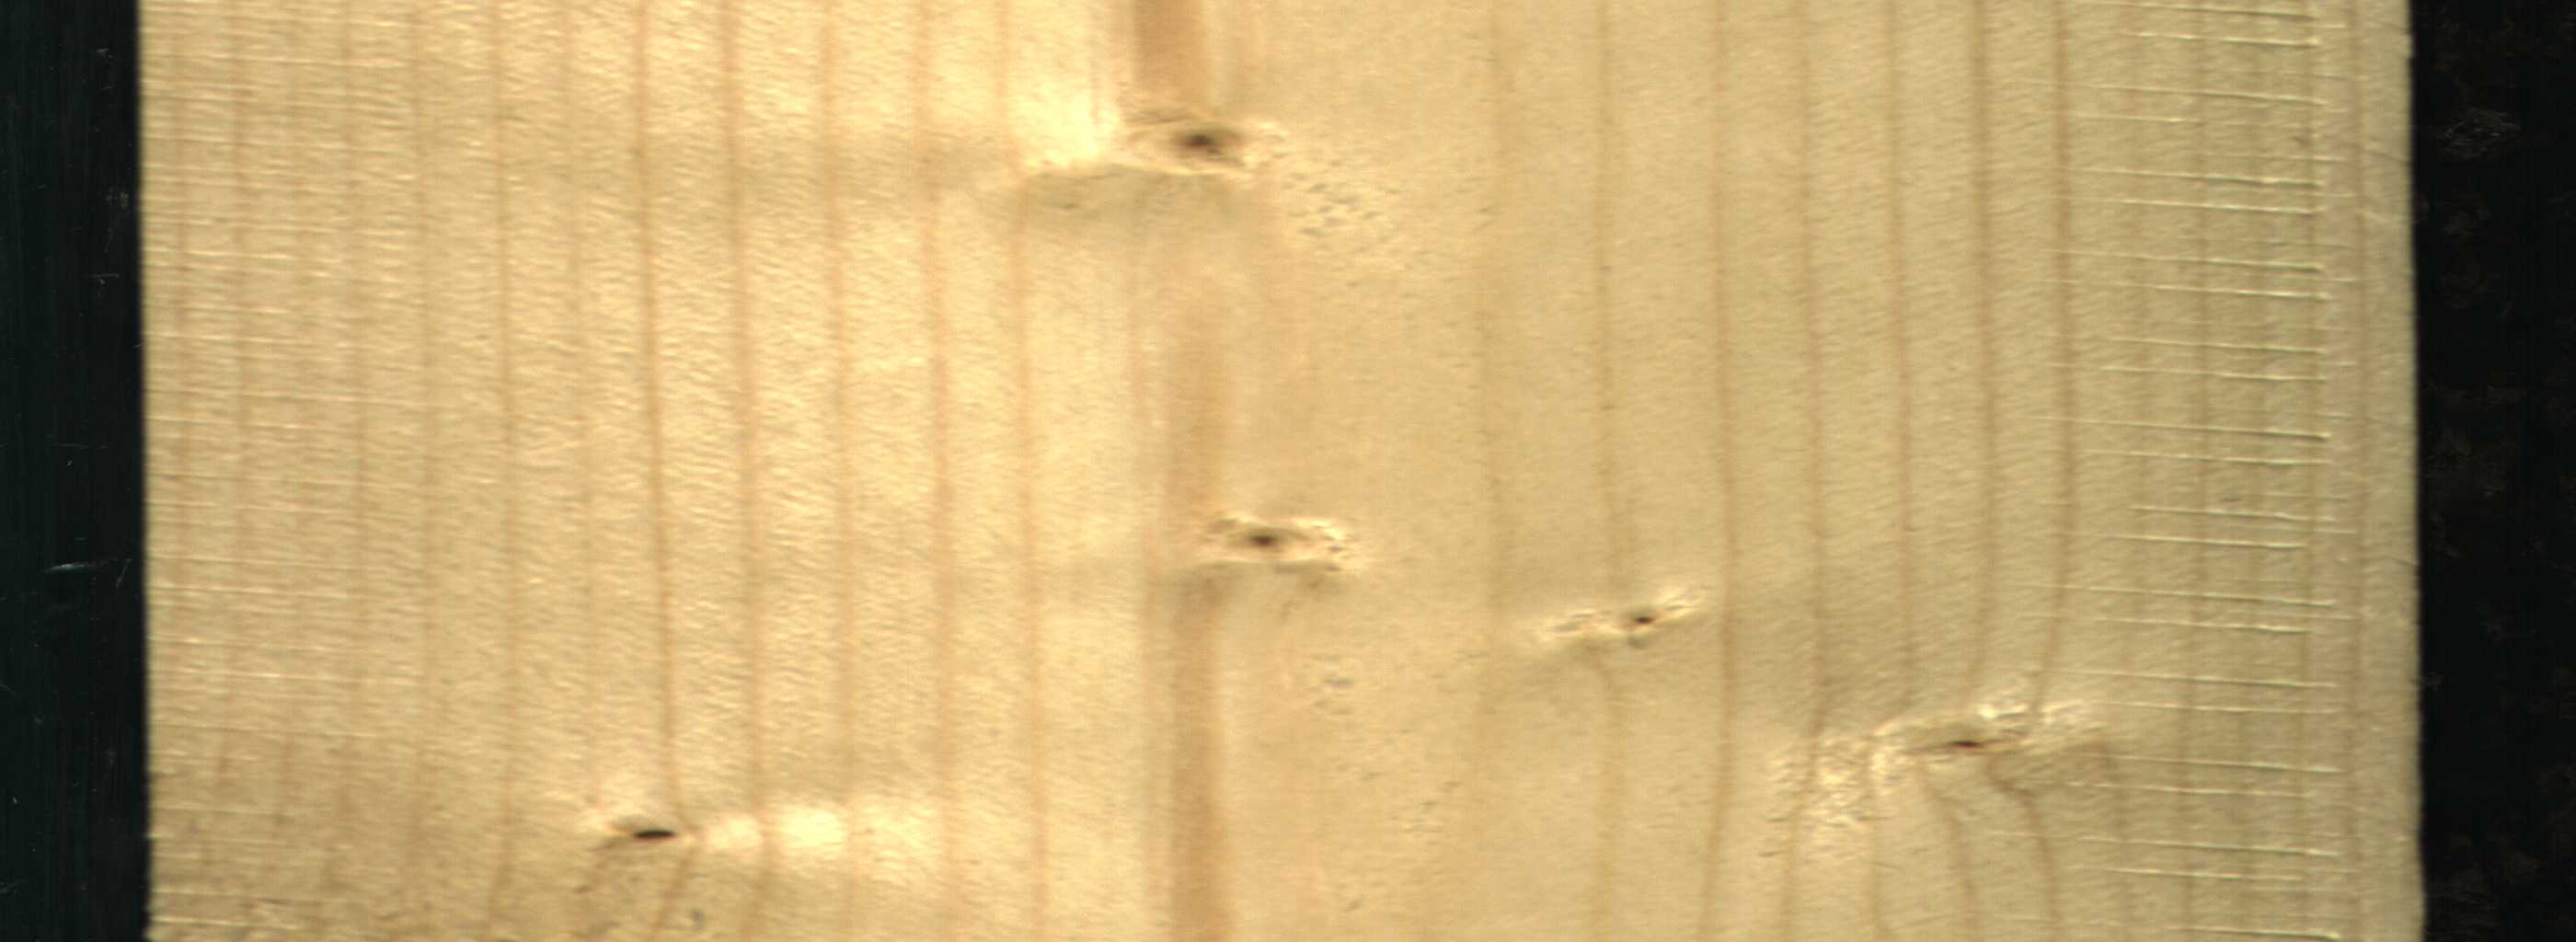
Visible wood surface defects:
Dead_Knot
Live_Knot
Live_Knot
Live_Knot
Live_Knot